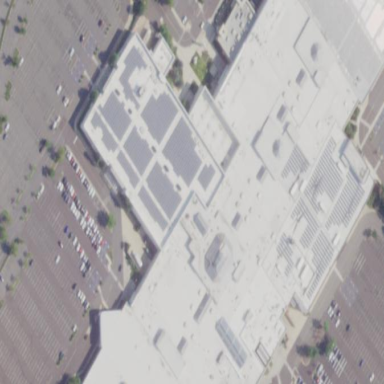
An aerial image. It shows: Retail building.